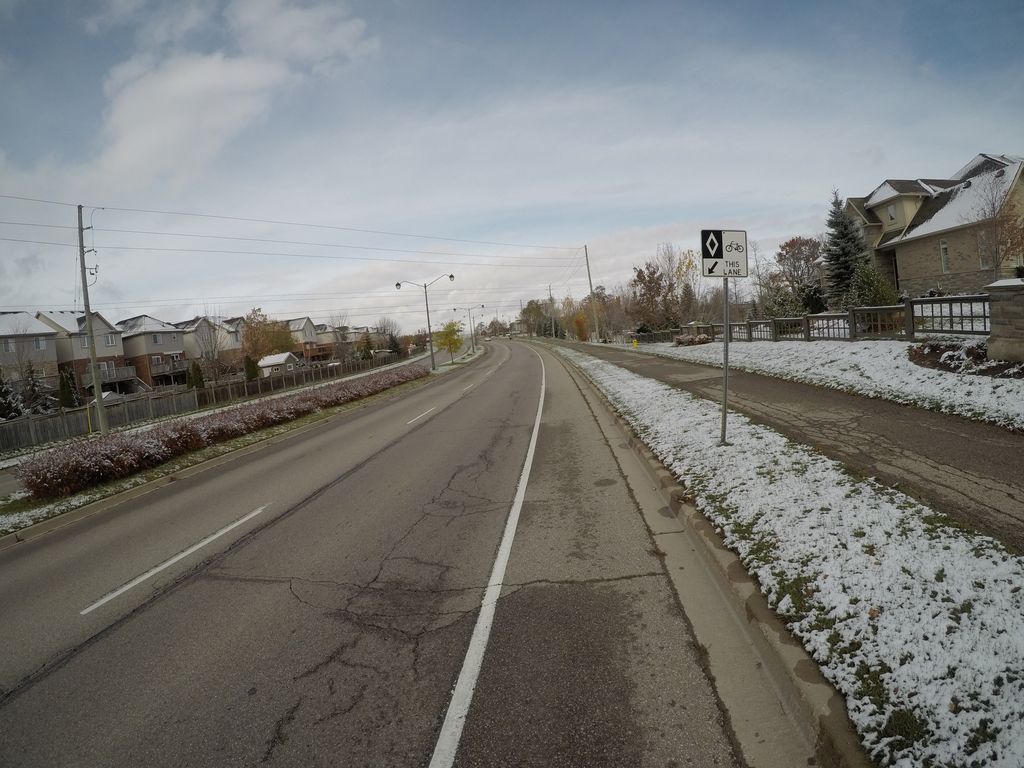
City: kitchener-waterloo